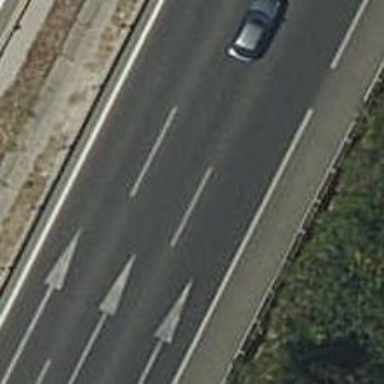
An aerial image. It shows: View of motorway.